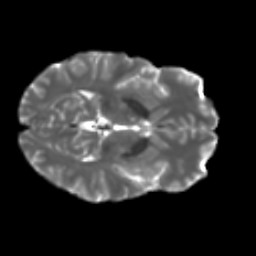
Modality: T2w
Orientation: axial
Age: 35
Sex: male
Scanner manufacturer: ge
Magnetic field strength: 3 T
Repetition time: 7.8 s
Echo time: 0.0611 s